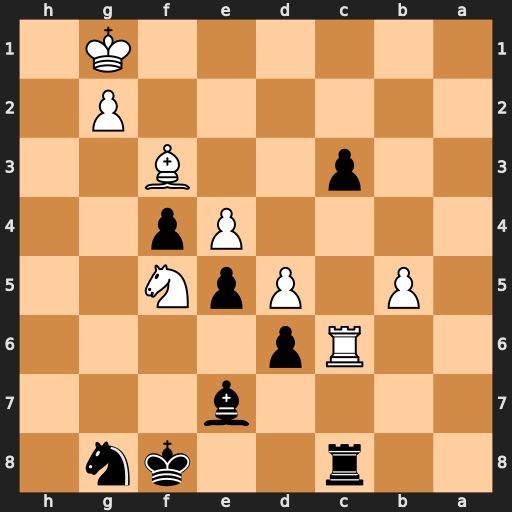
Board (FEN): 2r2kn1/4b3/2Rp4/1P1PpN2/4Pp2/2p2B2/6P1/6K1
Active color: b
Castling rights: -
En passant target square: -
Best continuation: Rxc6 dxc6 c2